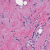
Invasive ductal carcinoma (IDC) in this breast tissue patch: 0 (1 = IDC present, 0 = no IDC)